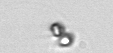
Label: Chaetoceros